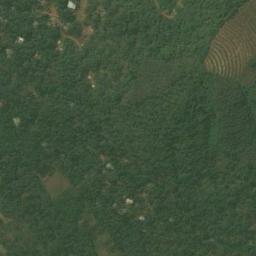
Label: forest